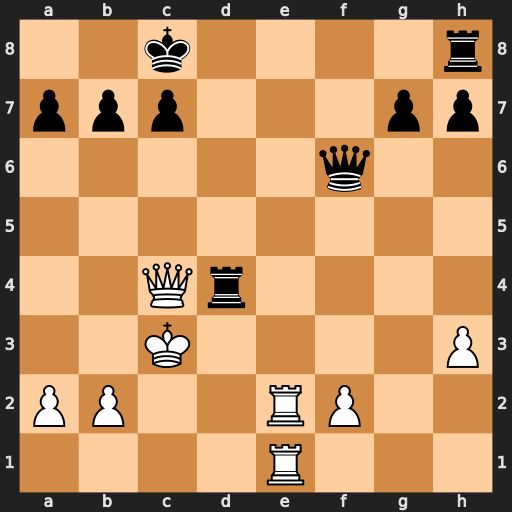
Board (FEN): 2k4r/ppp3pp/5q2/8/2Qr4/2K4P/PP2RP2/4R3
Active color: w
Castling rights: -
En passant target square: -
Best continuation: Qxd4 Qxd4+ Kxd4